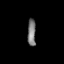
Tissue: prostate
Cell type: T cells
Senescence score: 0.3062
Nuclear area (px): 218
Mean DAPI intensity: 122.739